Lunar surface albedo tile
Center latitude: -42.657
Center longitude: 10.616
Resolution (meters per pixel, mean): 132.3
Tile area (km^2): 17817.94
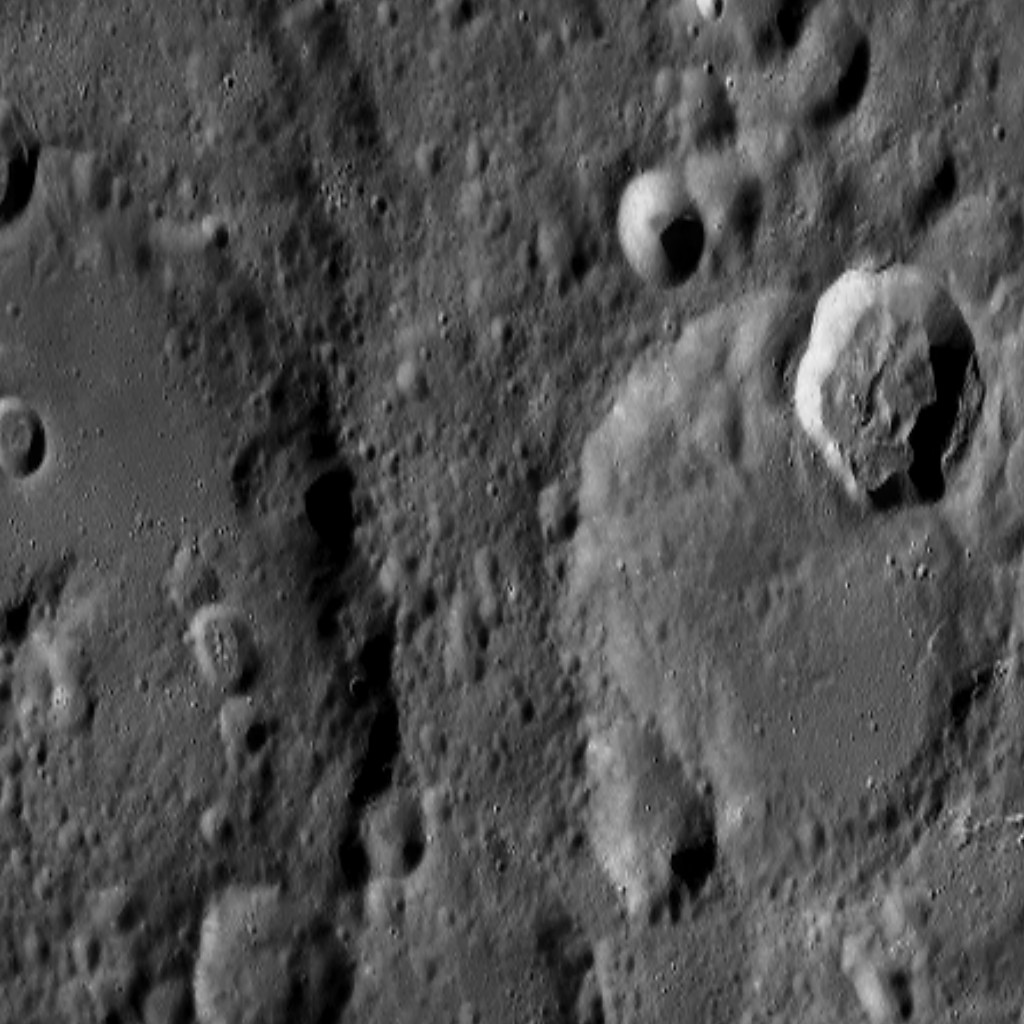